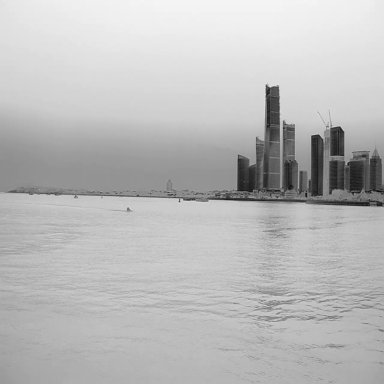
There are two bulk_carriers in the infrared image.